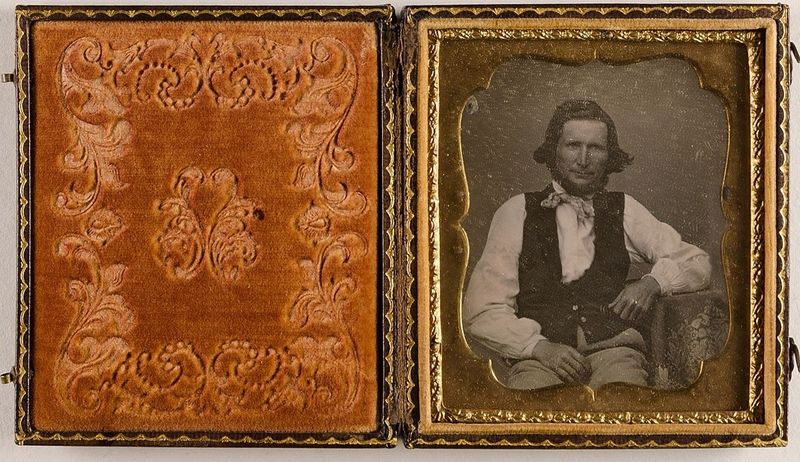
Titel: Porträt eines Mannes
Standort: Hamburg
Institution: Museum für Kunst und Gewerbe Hamburg
Schlagwörter: mann, gesten, portrait, figur, foto, fotografie, photographie, photo, etui, lichtbild, daguerreotypie, bildwerke, angewandte und bildende kunst, hessische systematik, porträt, armhaltungen, porträtfotografie, porträtphotographie, hüftbild